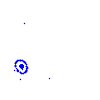
Particle: electron